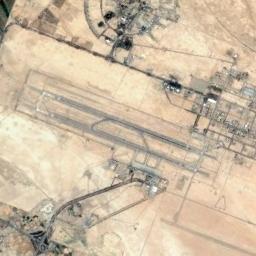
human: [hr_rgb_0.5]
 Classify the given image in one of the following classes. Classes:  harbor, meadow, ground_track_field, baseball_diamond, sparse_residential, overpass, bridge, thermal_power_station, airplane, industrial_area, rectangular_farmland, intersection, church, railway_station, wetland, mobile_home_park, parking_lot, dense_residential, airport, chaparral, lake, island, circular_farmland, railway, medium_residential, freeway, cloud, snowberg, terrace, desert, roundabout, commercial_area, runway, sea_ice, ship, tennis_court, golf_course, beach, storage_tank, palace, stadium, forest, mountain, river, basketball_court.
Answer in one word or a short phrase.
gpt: airport